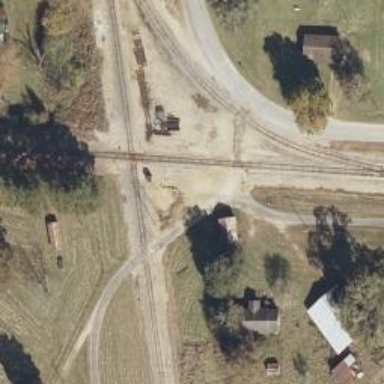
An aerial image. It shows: Junction on the railway.